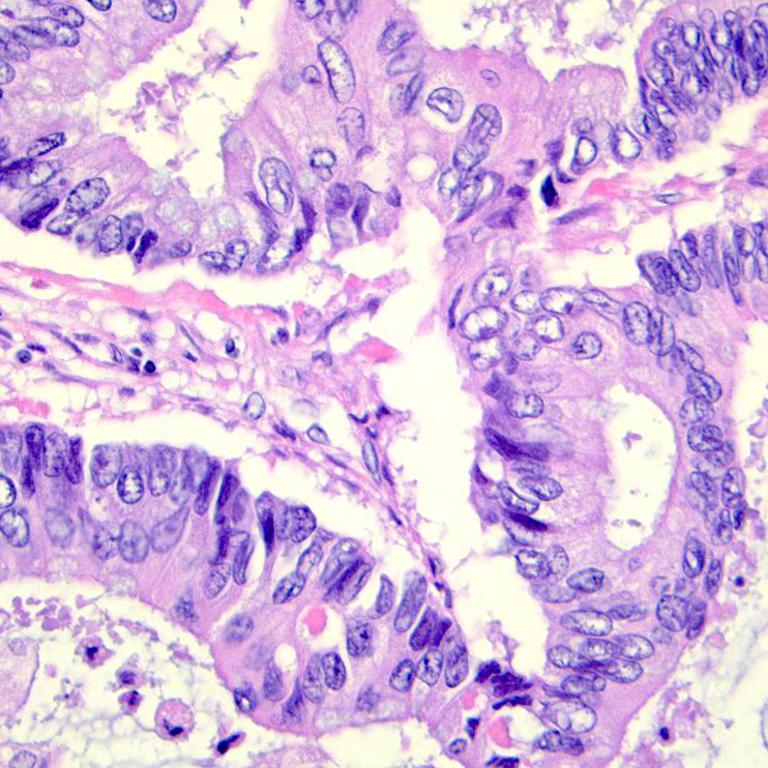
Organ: colon
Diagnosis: adenocarcinomas